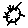
Label: sun